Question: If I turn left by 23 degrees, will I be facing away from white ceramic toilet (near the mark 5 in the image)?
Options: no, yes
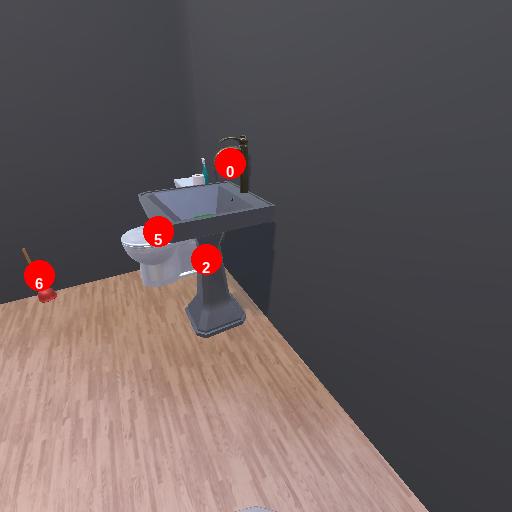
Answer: no